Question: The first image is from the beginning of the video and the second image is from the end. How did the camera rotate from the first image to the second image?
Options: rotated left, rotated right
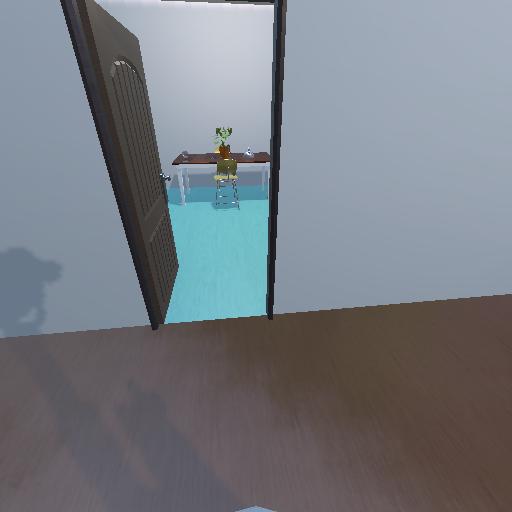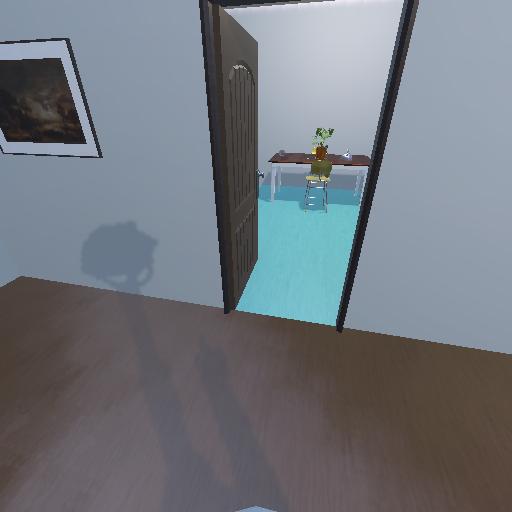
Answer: rotated left